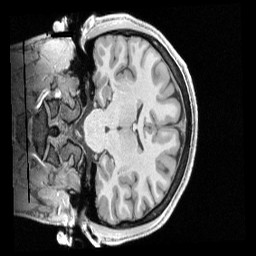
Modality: T1w
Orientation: coronal
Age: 23
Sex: male
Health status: healthy
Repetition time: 2.4 s
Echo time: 0.00222 s